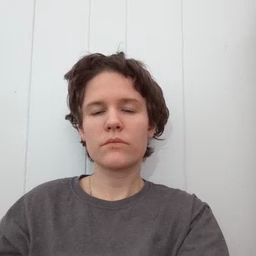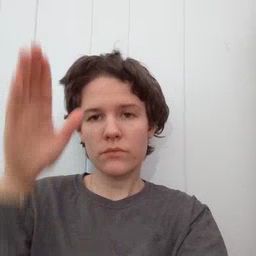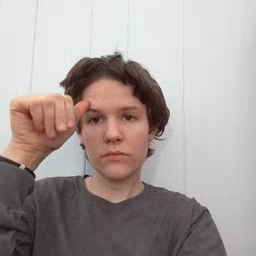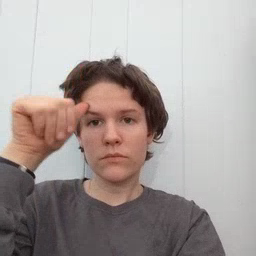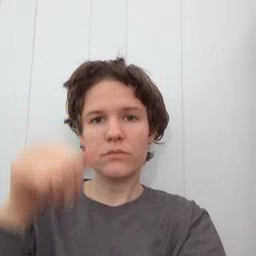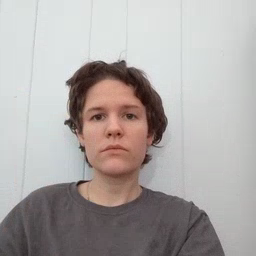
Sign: donkey